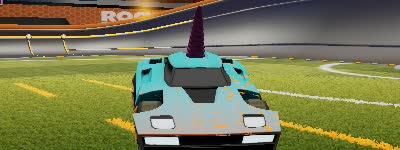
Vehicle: breakout